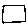
Label: square